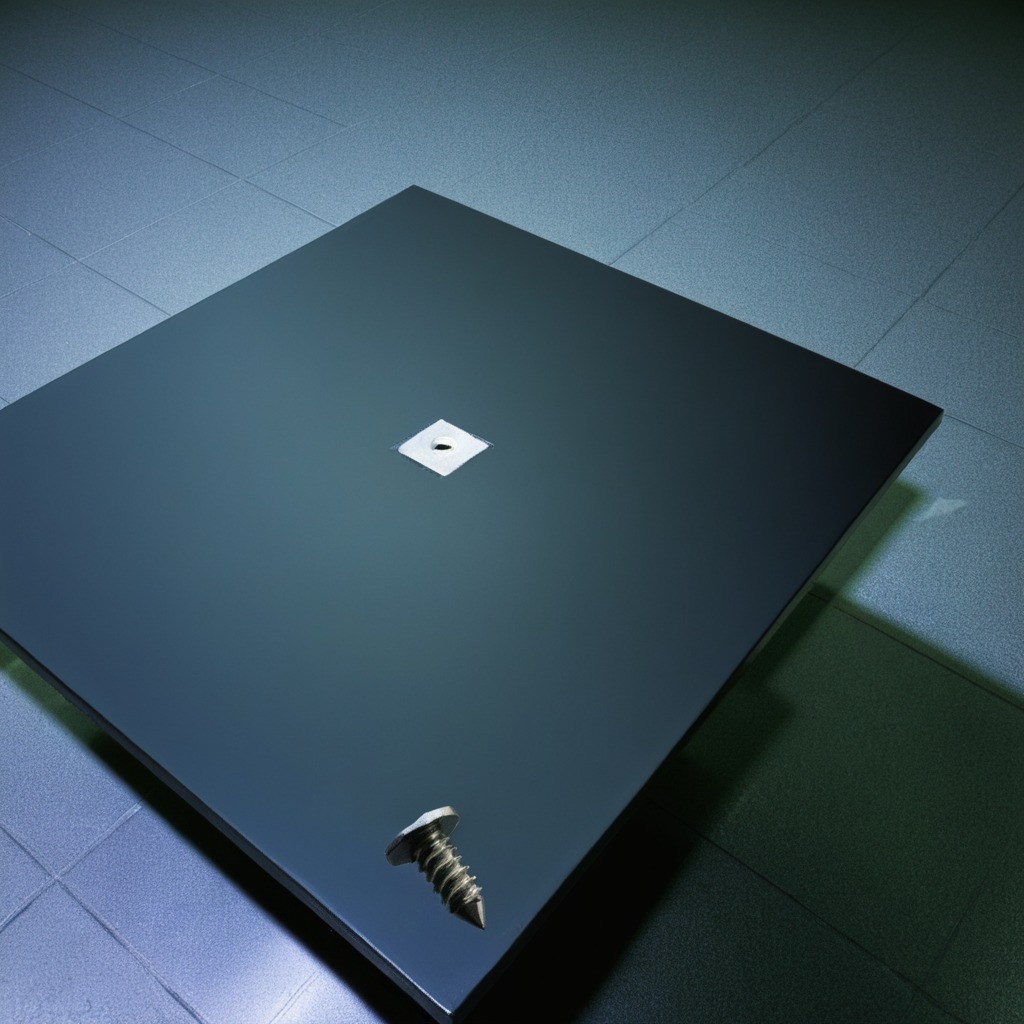
A metal screw is lying on a clean empty table in a railway signal maintenance room lit by harsh overhead fluorescents.